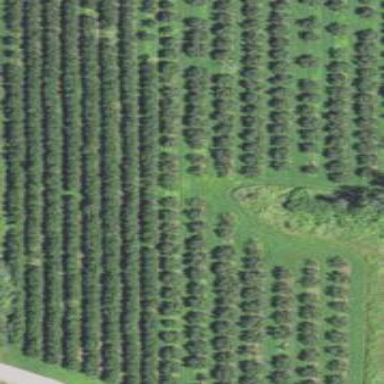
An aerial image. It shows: Orchard.